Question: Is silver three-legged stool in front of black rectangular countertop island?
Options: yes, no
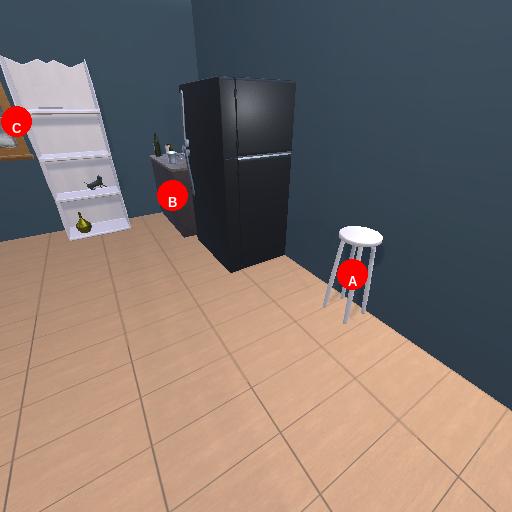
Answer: yes